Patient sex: F
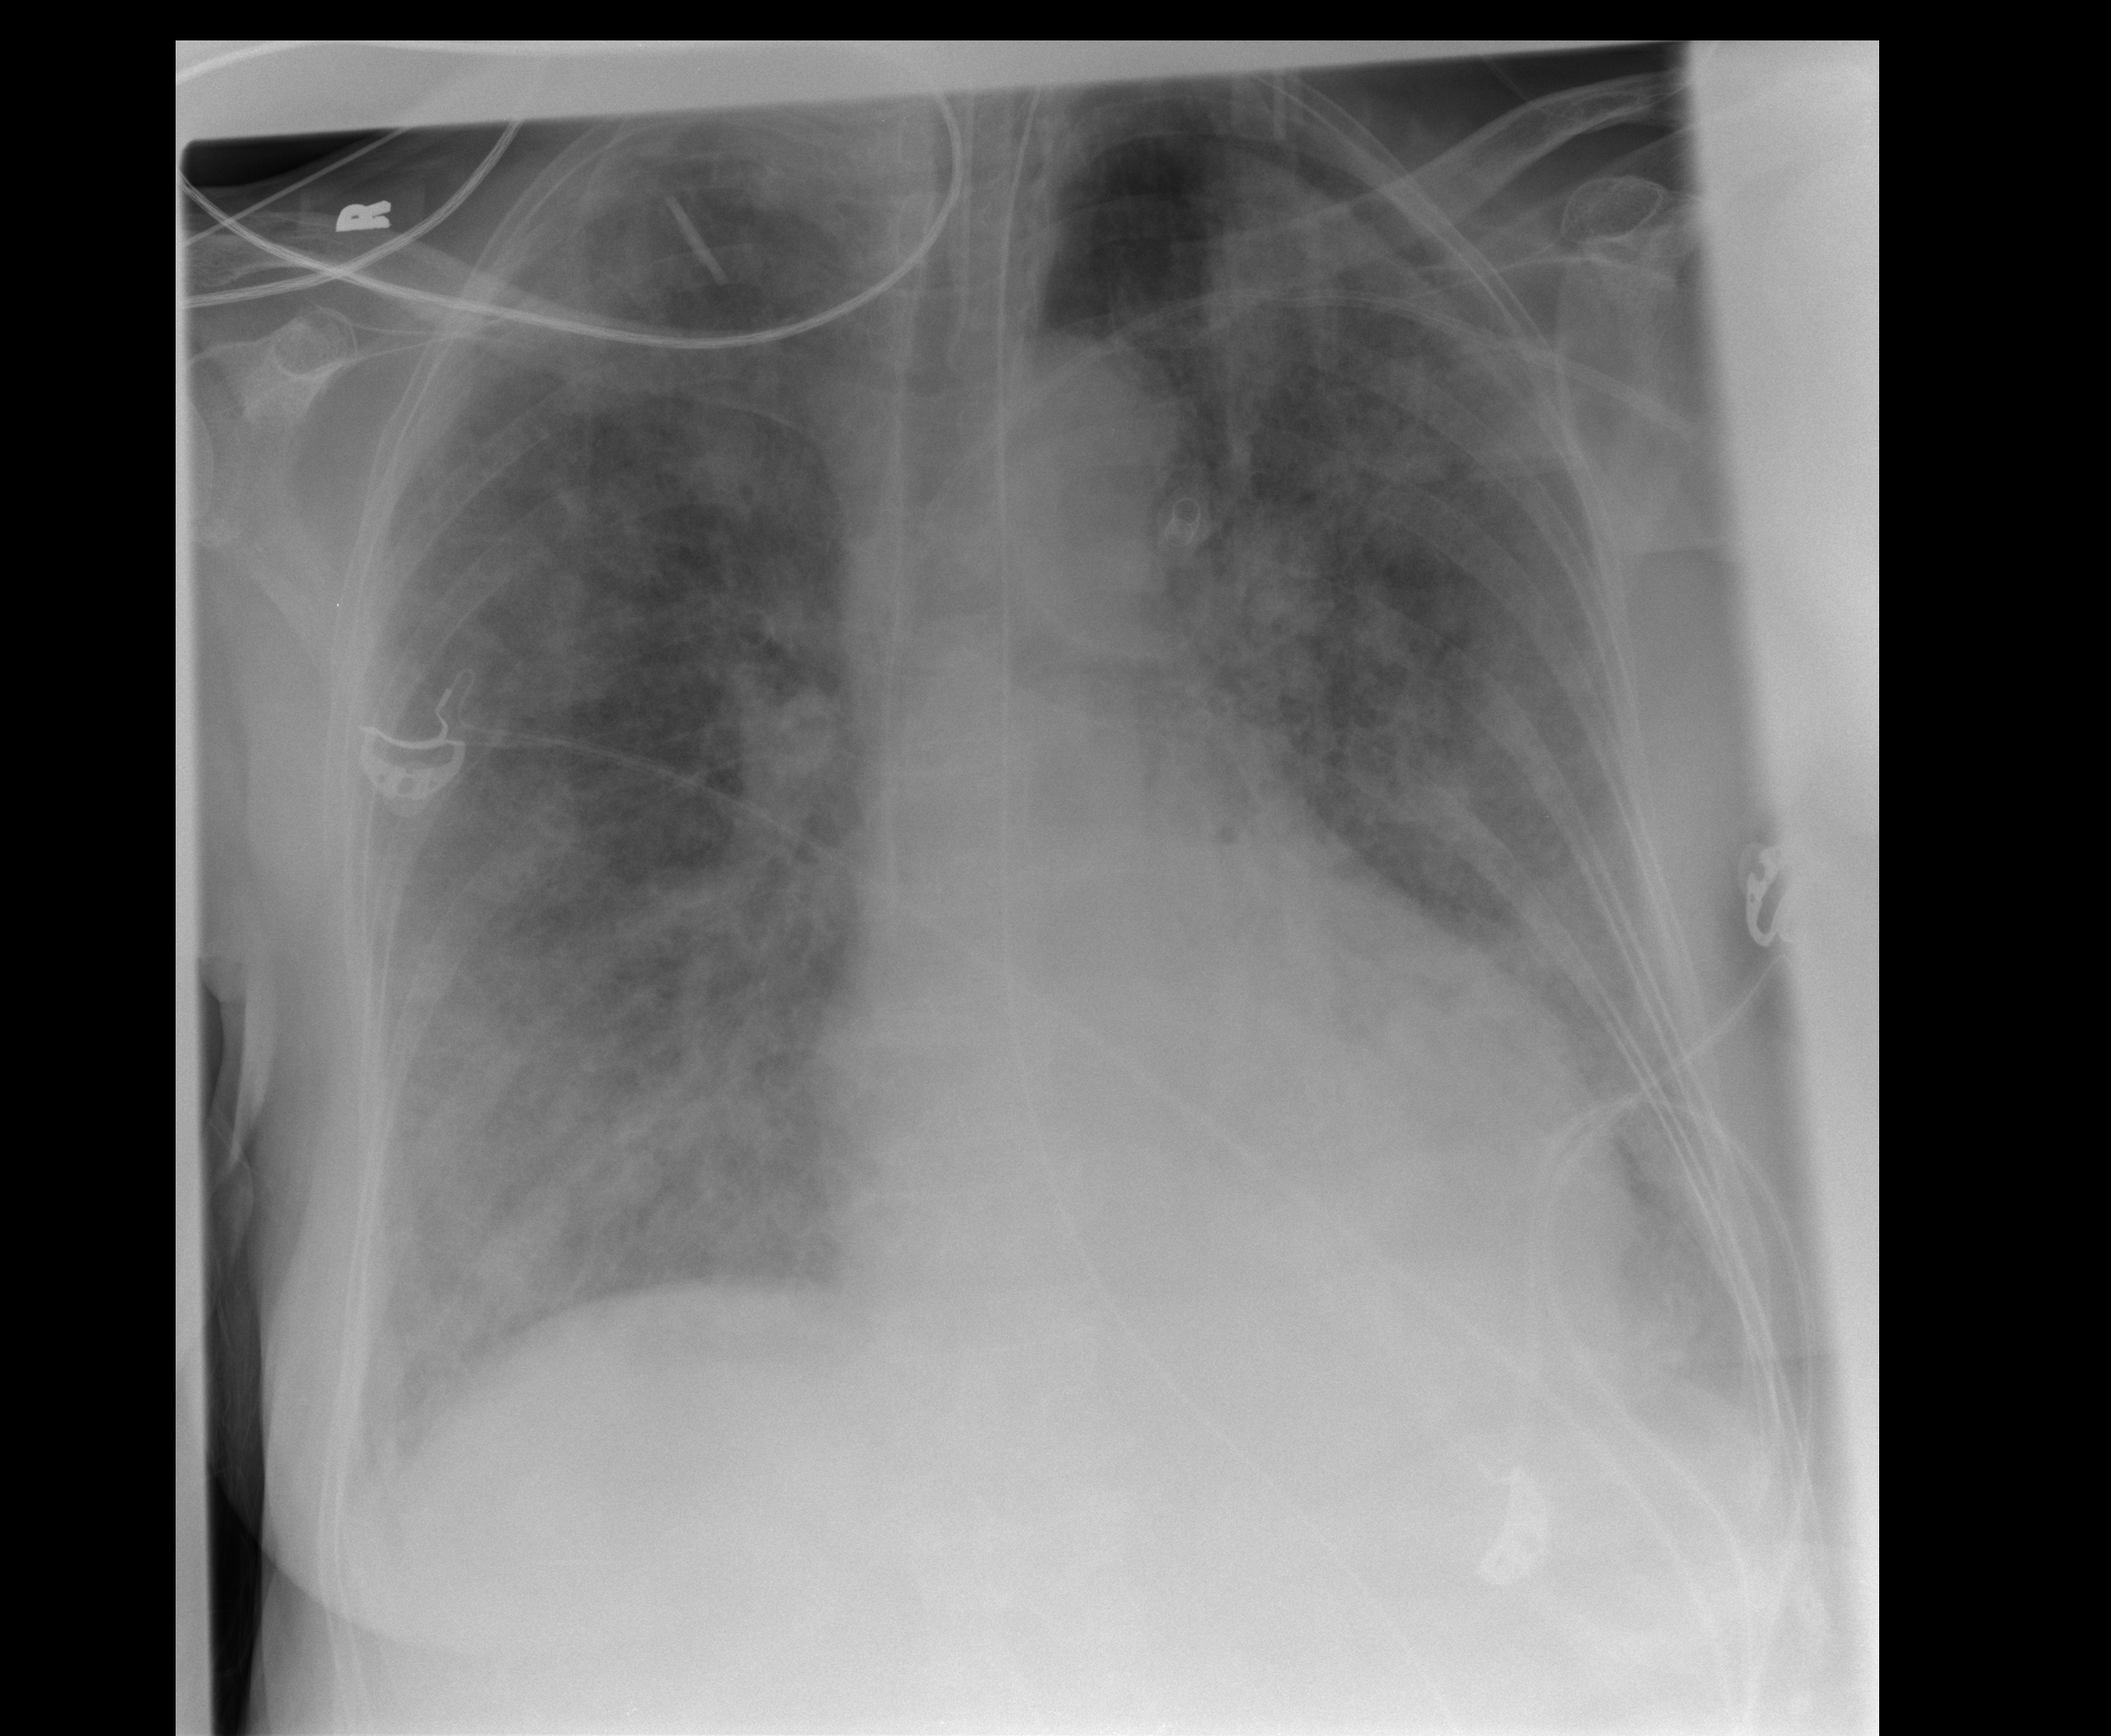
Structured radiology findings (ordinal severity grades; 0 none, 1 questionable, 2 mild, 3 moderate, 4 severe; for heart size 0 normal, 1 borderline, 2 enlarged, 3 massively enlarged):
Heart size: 0
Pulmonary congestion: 3
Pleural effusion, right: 2
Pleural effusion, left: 2
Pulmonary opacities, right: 3
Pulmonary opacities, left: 3
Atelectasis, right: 3
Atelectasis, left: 3